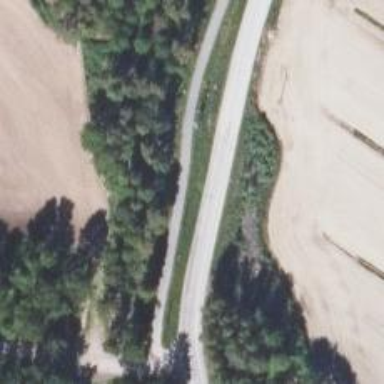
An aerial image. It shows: Secondary road.